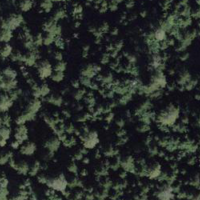
EUNIS habitat code: 43
Species observed at this site:
Cephalanthera rubra